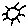
Label: sun